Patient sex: M
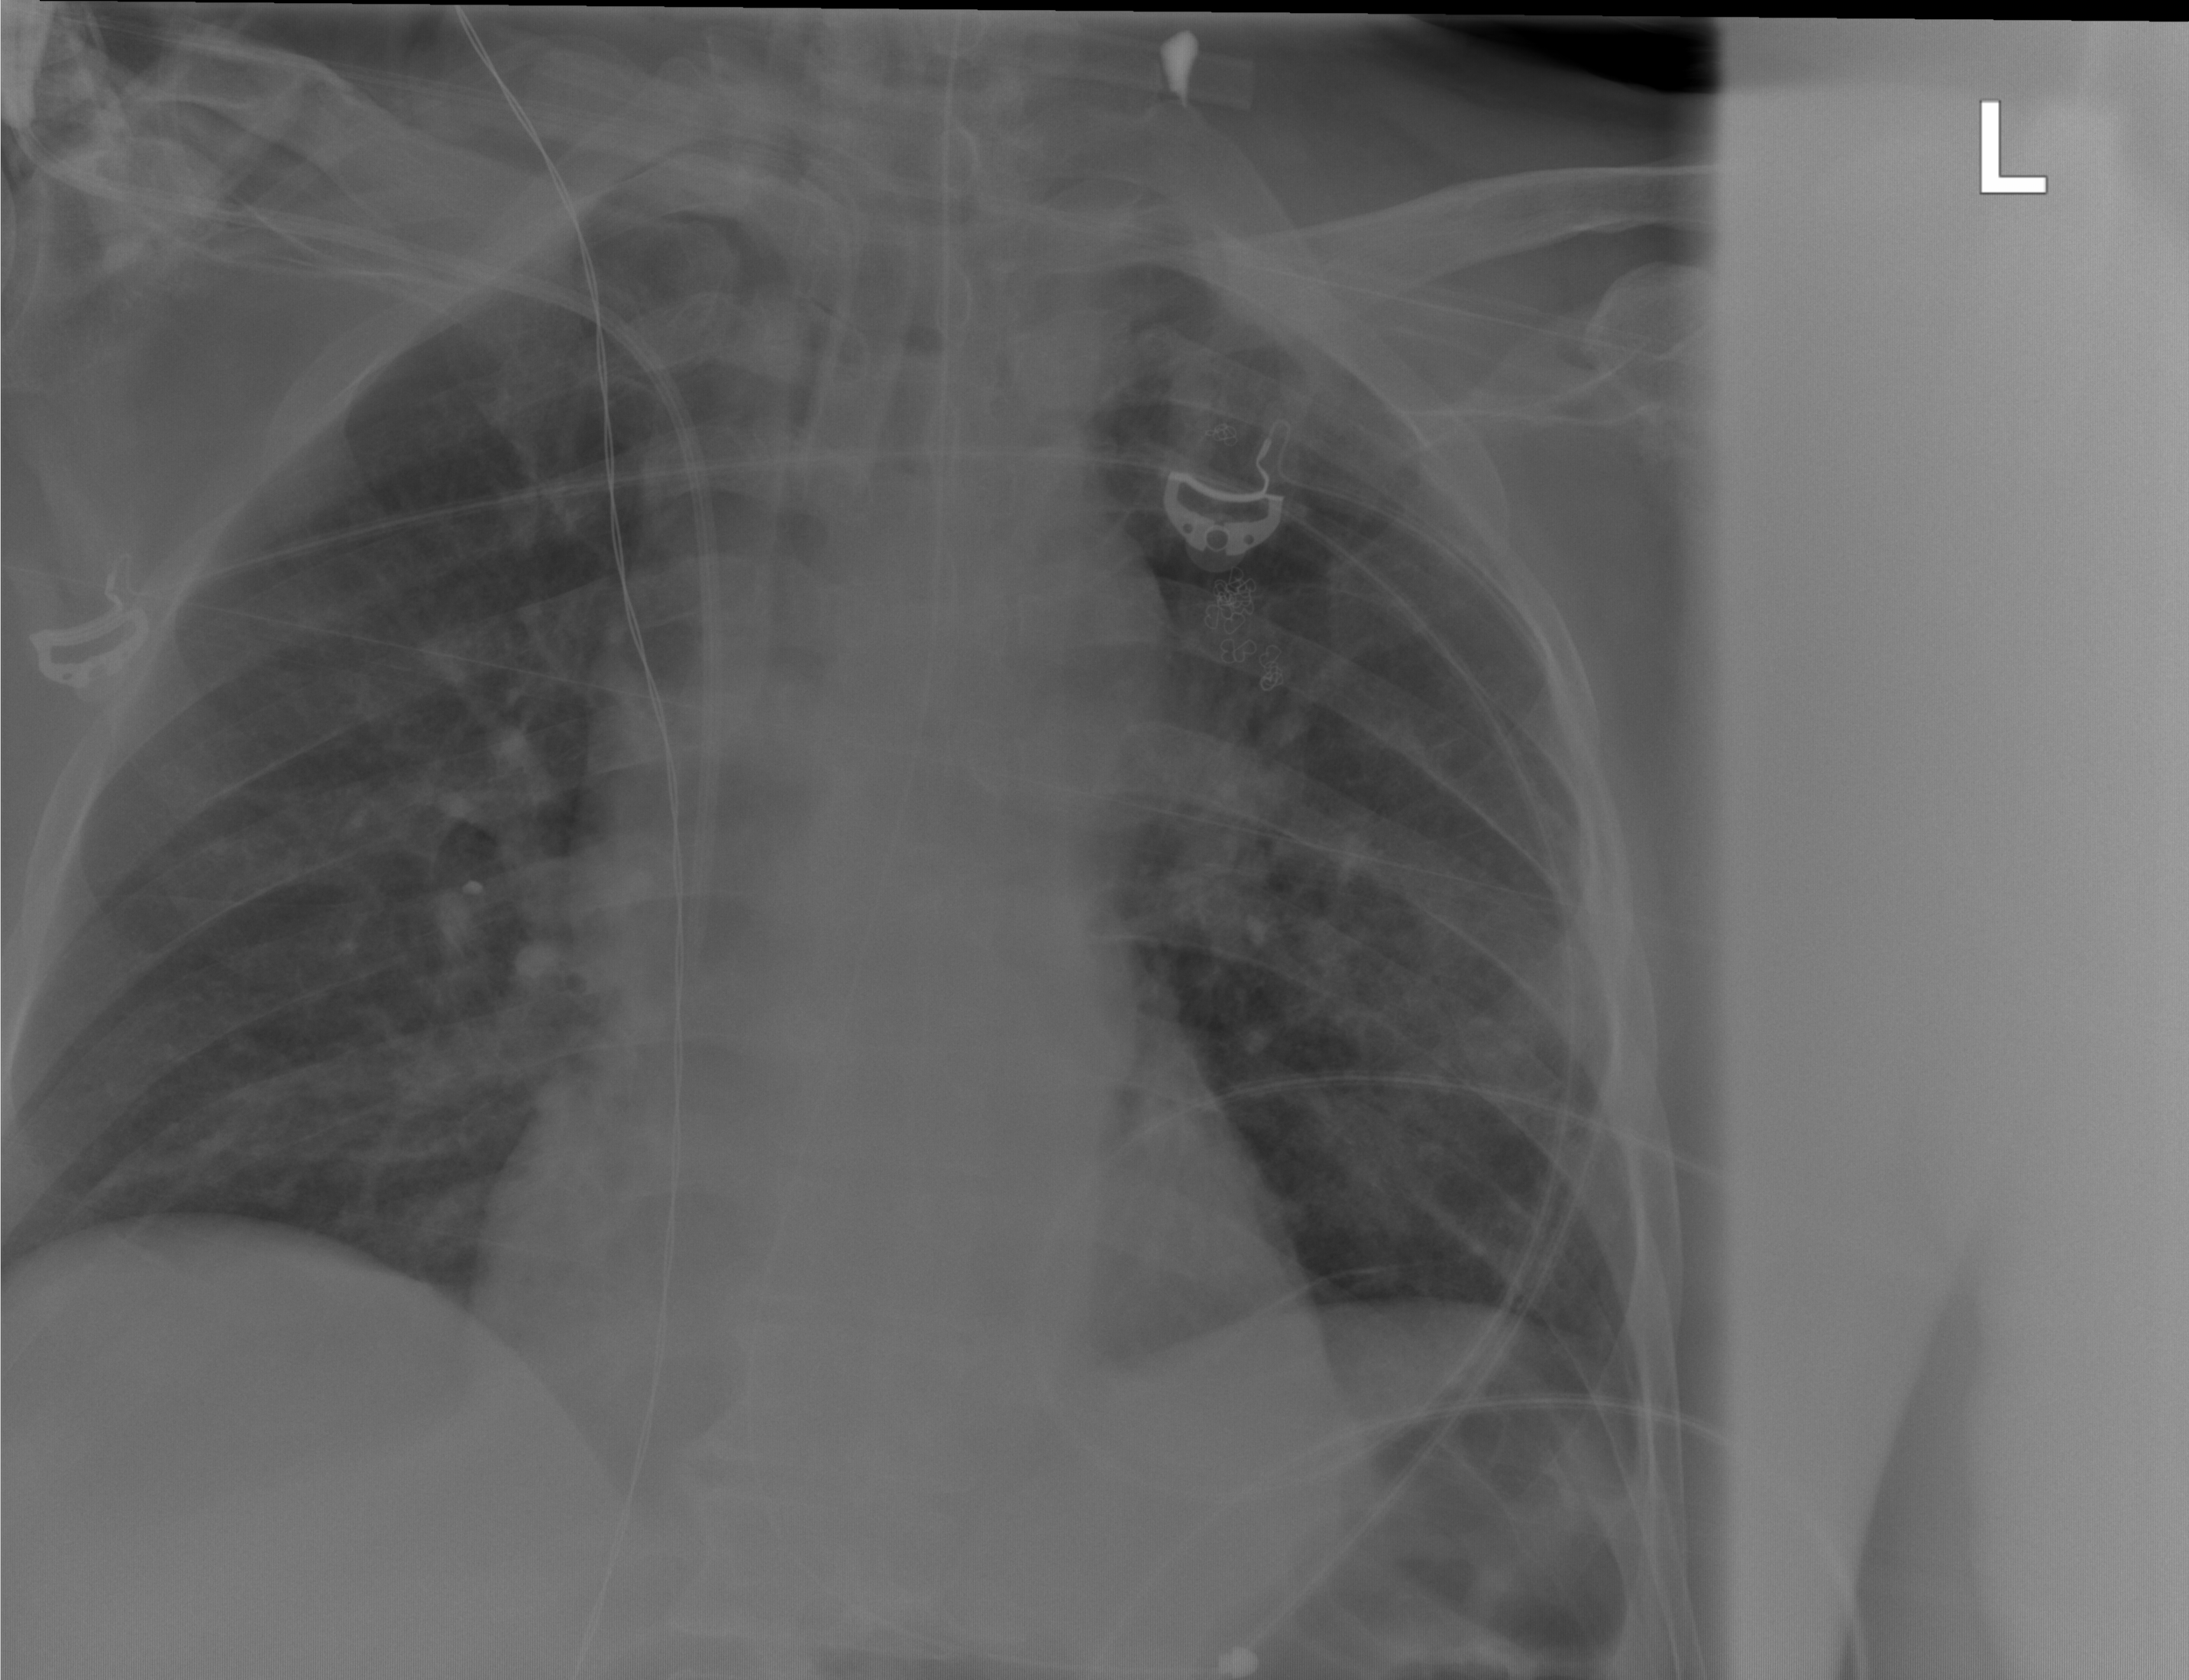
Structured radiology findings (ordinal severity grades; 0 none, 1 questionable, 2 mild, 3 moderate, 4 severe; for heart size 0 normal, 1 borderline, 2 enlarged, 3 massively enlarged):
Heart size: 0
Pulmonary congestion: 2
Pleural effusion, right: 0
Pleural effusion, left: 0
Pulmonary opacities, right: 2
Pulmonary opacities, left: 2
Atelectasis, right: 2
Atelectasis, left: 2